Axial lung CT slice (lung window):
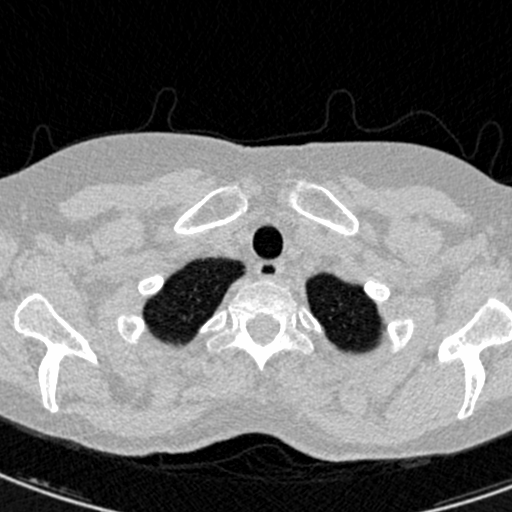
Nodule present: no